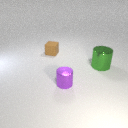
large green metal cylinder behind small purple metal cylinder